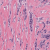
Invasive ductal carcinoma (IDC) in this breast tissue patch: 1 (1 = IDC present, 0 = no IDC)